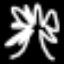
Label: palm tree